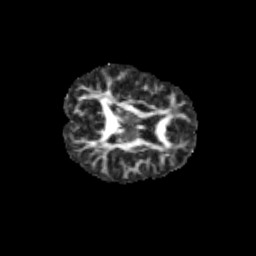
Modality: FA
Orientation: axial
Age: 12
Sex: female
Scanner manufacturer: siemens
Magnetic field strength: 3 T
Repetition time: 3.8 s
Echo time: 0.07 s